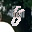
Label: 8